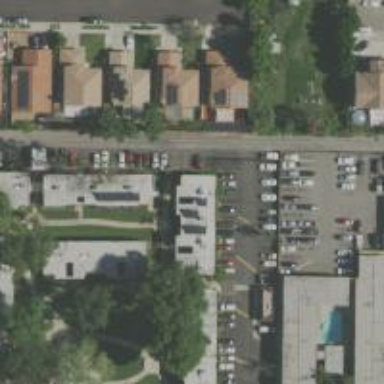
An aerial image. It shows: Alleyway designated as service road.